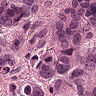
Metastatic tissue present: yes